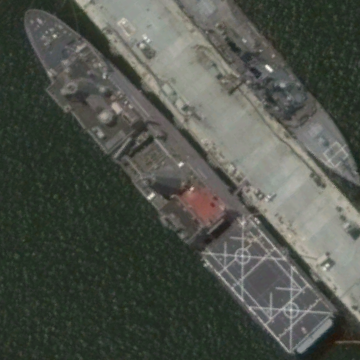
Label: combat